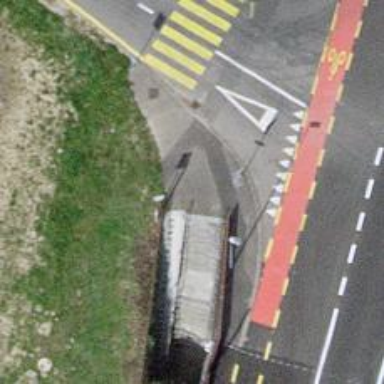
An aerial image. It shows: Road with steps.